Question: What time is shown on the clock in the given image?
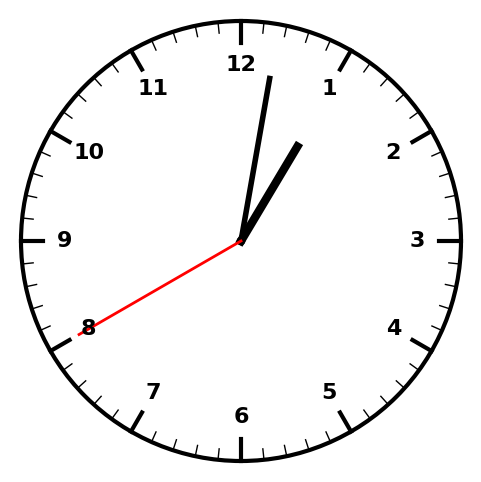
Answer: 01:01:40